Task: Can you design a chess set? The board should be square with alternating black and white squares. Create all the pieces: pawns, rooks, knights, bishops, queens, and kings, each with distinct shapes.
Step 3774:
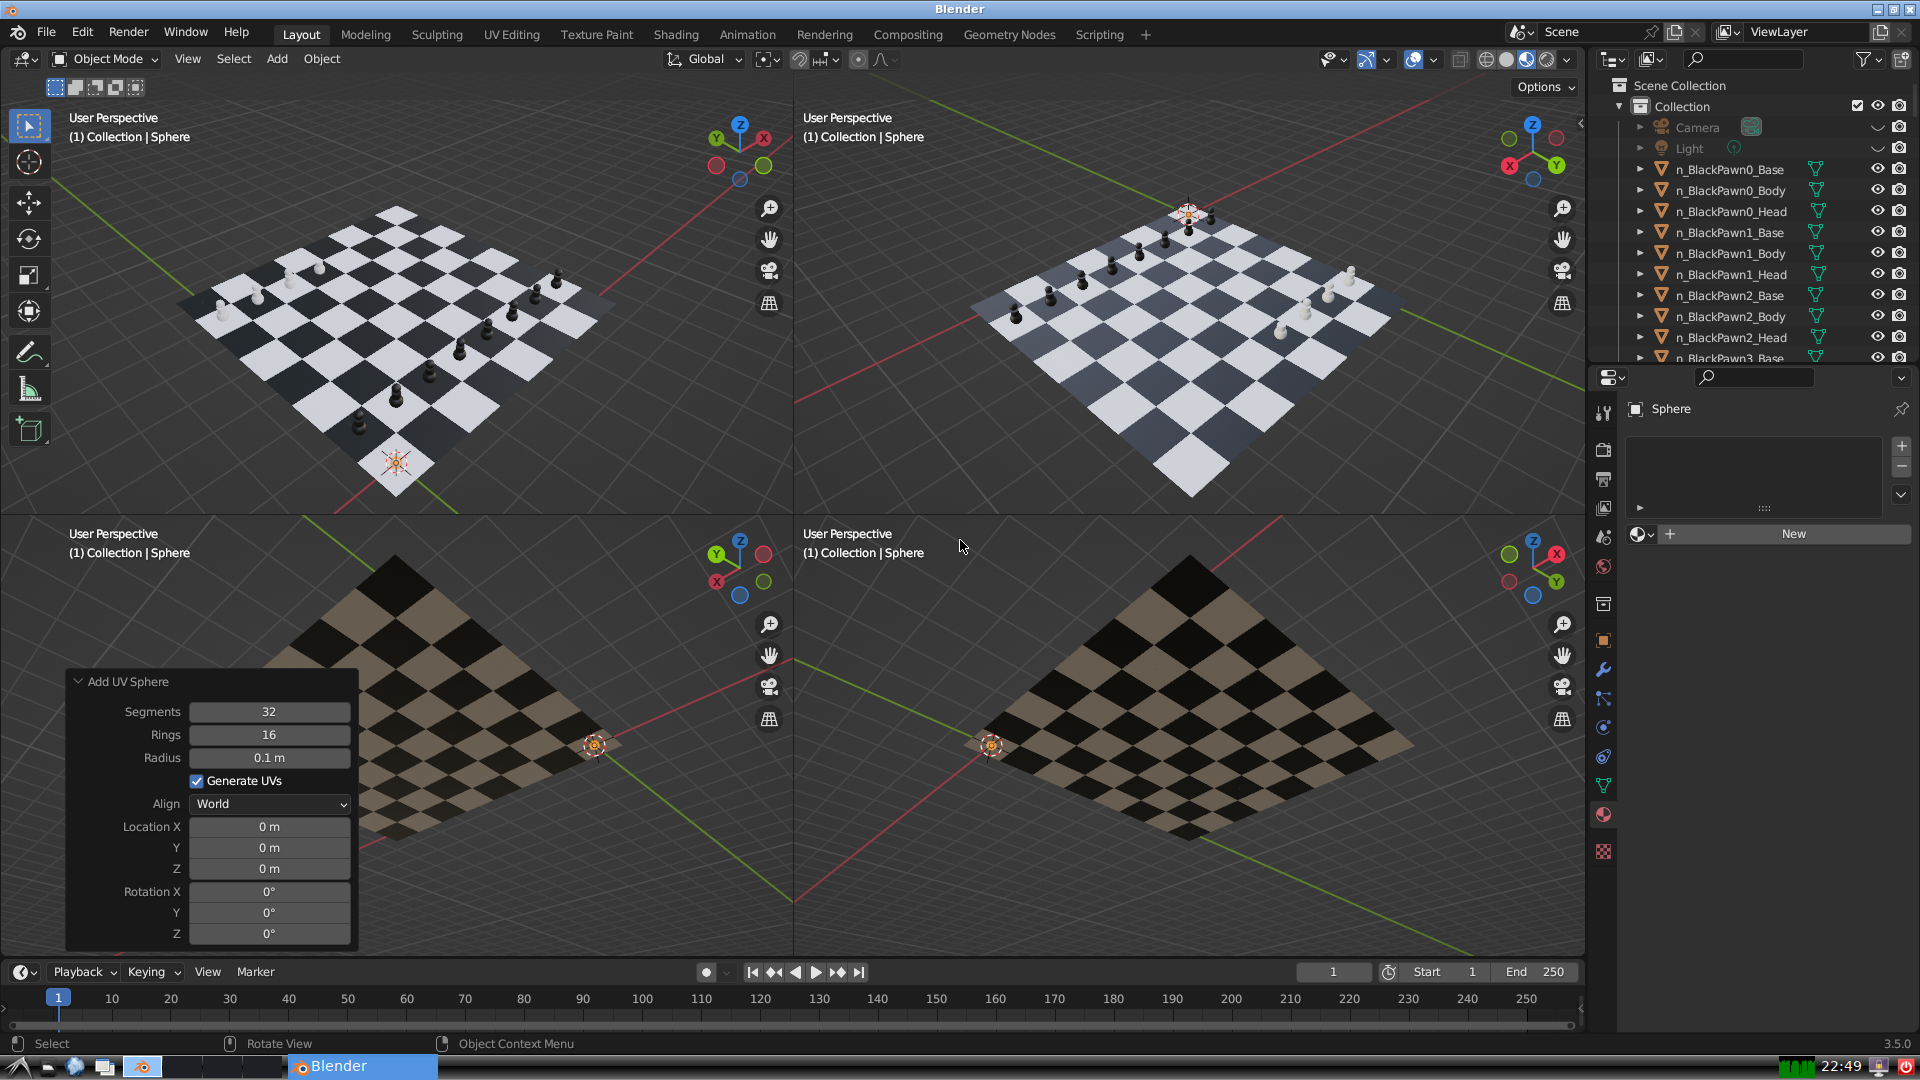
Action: {"key_press": ['Ctrl, Home']}